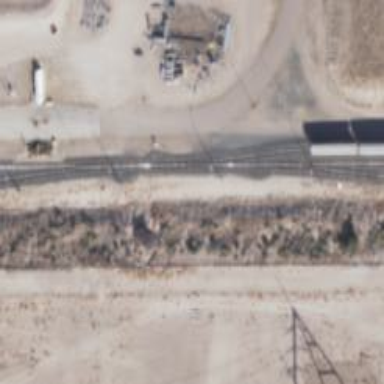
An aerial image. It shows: Railway siding for service.